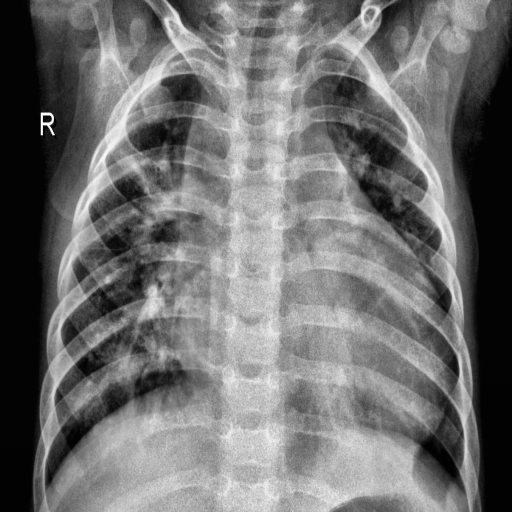
Finding: PNEUMONIA